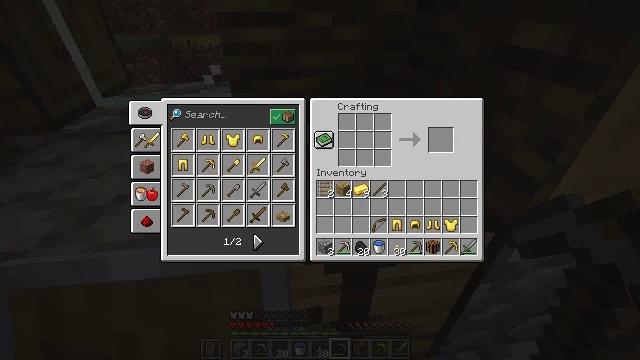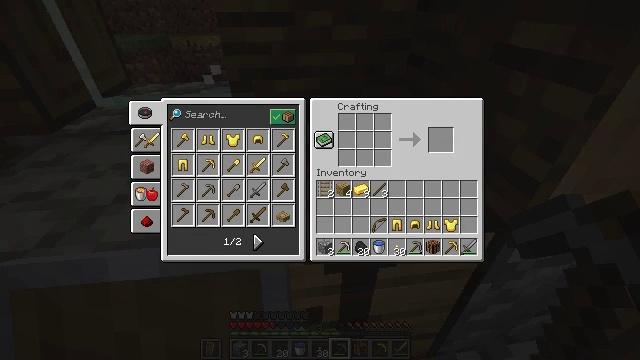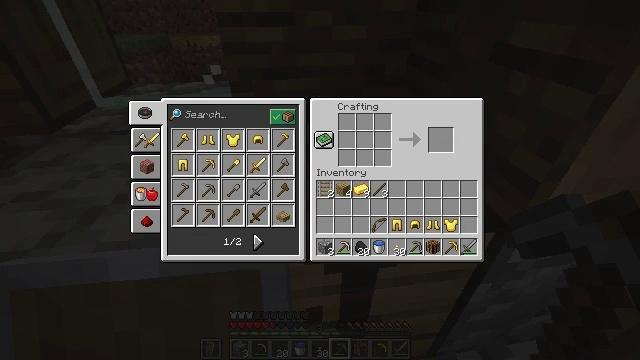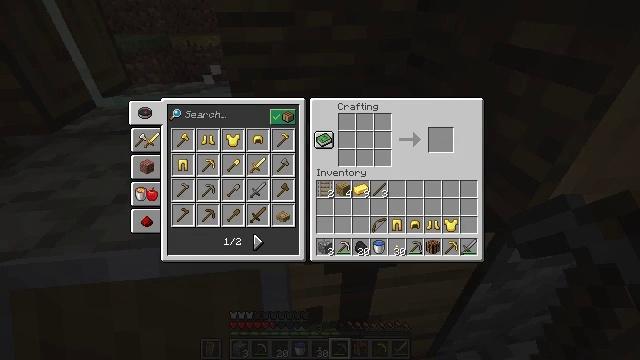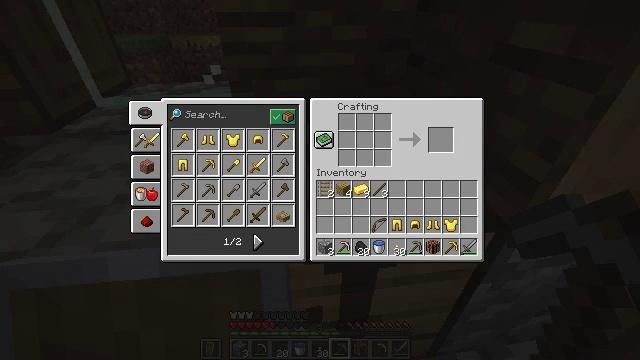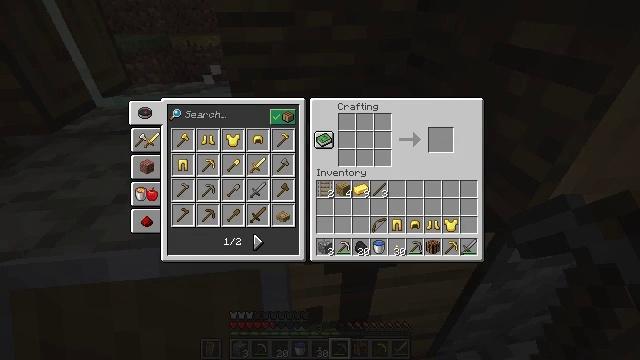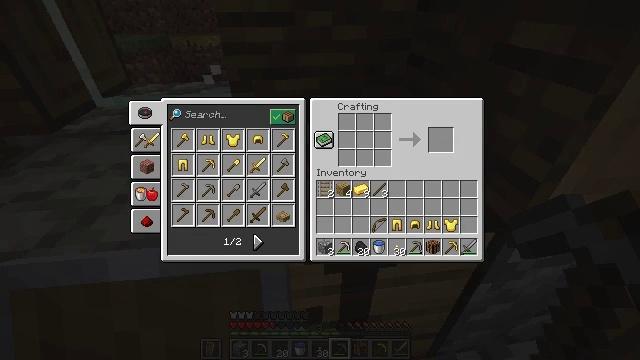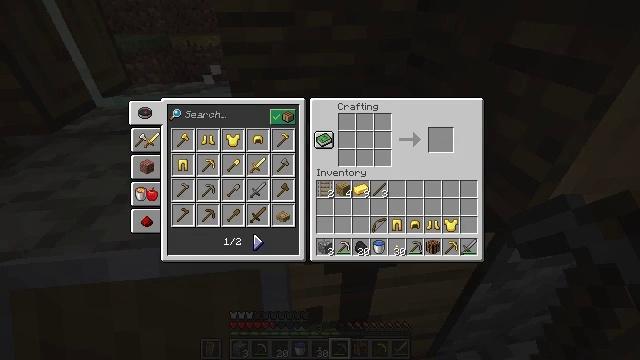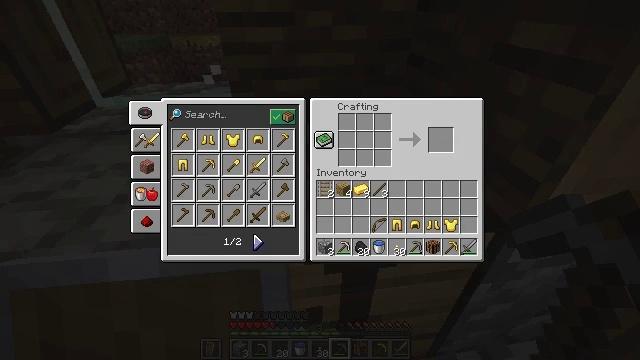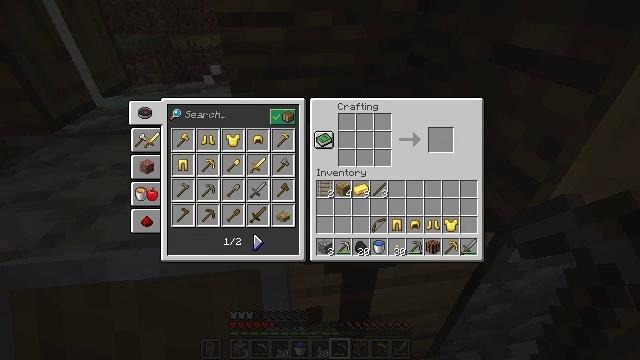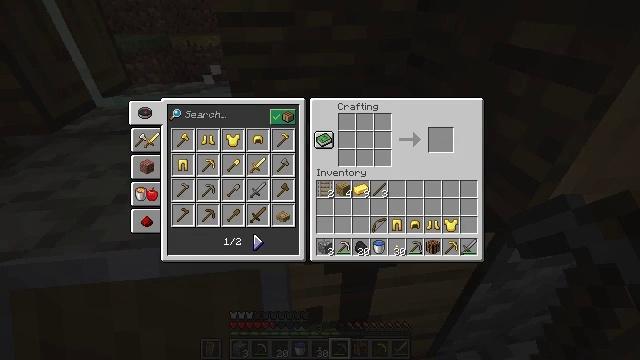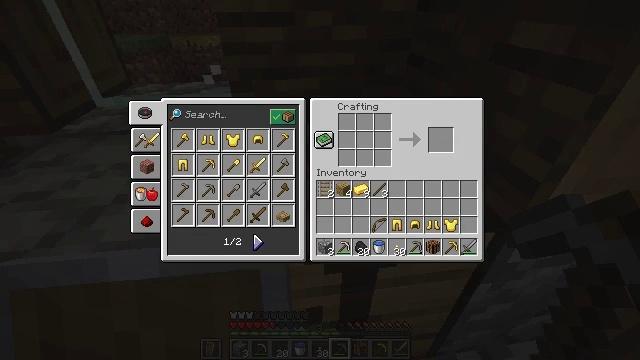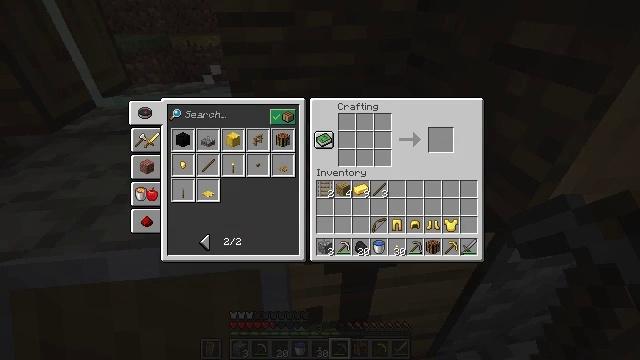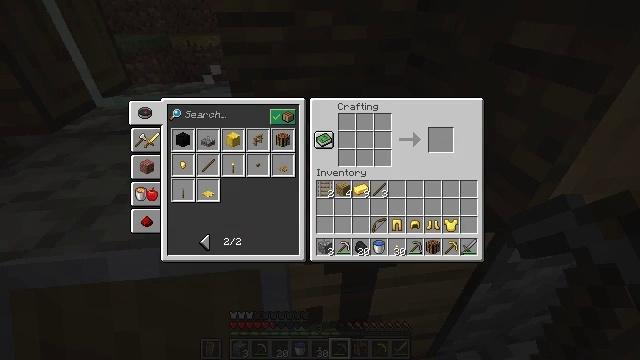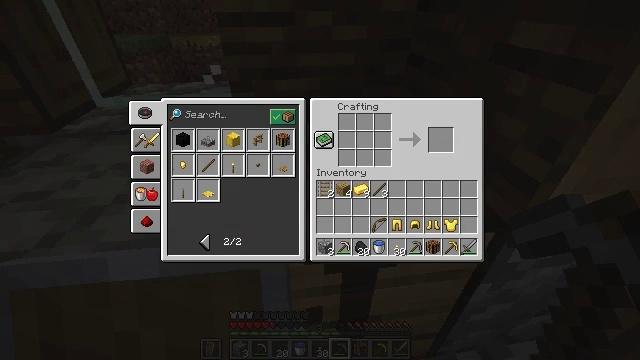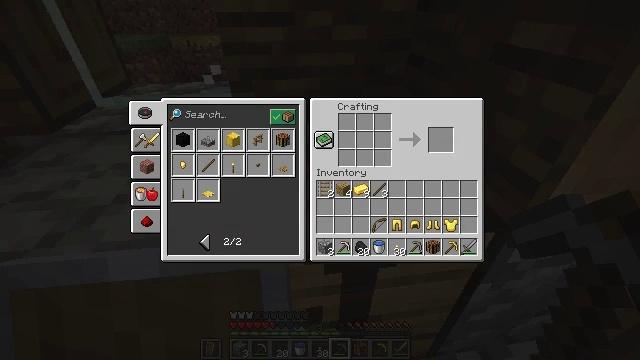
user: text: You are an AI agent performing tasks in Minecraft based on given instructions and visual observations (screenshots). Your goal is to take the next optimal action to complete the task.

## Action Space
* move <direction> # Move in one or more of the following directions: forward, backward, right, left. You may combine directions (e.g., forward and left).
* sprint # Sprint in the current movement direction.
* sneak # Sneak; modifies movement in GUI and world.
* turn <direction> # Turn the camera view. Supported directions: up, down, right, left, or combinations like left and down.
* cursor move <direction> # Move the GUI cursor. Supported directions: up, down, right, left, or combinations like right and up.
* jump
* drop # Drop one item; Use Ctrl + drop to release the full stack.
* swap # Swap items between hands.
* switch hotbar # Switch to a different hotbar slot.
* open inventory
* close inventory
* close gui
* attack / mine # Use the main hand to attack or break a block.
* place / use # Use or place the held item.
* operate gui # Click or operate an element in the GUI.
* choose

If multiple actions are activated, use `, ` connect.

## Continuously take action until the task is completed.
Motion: motion action
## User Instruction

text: Break the grass block.
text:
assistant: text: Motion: no_op
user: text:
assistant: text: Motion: attack / mine
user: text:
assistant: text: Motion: attack / mine
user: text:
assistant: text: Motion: attack / mine
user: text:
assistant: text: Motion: no_op
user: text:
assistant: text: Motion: no_op
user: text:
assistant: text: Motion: no_op
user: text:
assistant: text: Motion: no_op
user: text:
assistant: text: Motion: no_op
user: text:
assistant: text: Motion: no_op
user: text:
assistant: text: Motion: no_op
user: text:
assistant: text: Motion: attack / mine
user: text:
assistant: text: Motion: attack / mine
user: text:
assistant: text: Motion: attack / mine
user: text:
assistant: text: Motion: no_op
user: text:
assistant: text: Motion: no_op
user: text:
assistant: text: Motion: no_op
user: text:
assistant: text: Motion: no_op
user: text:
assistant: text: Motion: no_op
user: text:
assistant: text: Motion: no_op
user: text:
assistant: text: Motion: no_op
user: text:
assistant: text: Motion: no_op
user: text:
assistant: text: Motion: no_op
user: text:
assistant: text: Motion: no_op
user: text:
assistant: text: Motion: turn left
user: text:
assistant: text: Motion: turn left
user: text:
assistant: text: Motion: turn left
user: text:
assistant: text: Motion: turn left
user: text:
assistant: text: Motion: no_op
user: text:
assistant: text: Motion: turn right